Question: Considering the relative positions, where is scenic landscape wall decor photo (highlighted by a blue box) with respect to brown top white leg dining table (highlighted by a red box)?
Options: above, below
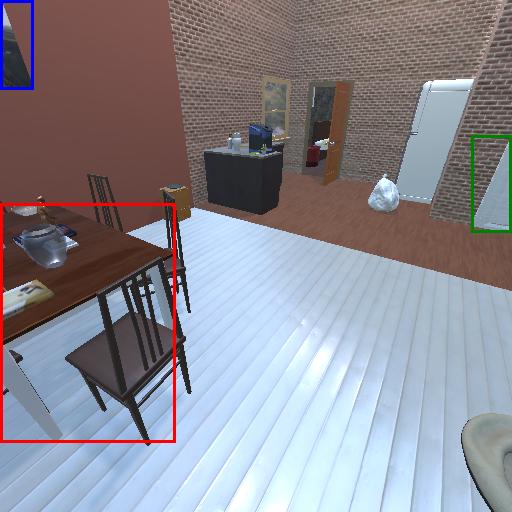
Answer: above